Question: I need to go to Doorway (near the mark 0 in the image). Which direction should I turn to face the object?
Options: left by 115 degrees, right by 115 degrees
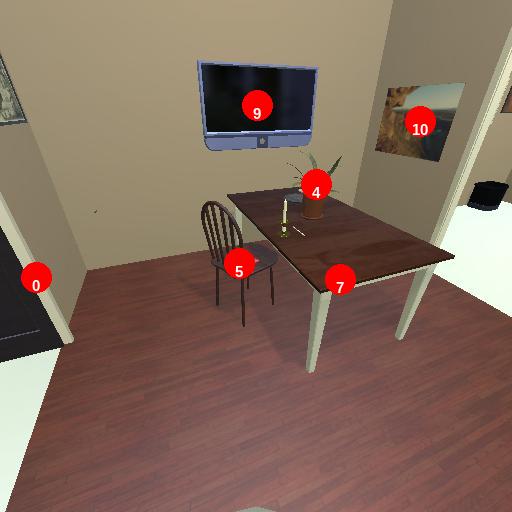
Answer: left by 115 degrees